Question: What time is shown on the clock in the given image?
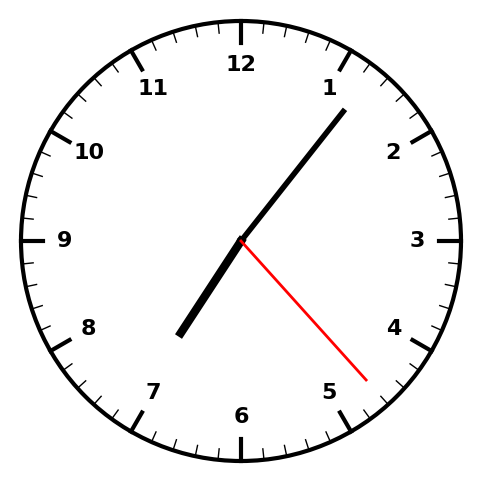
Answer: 07:06:23